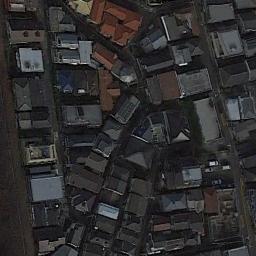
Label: dense_residential